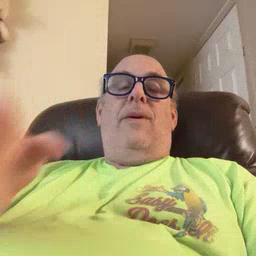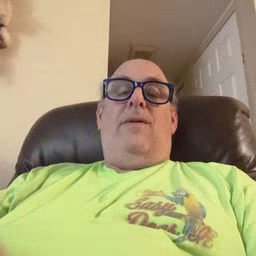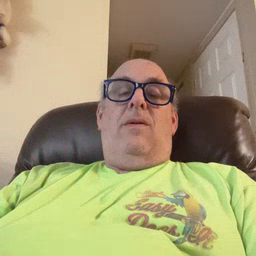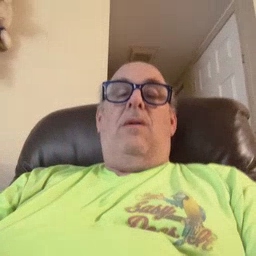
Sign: beside